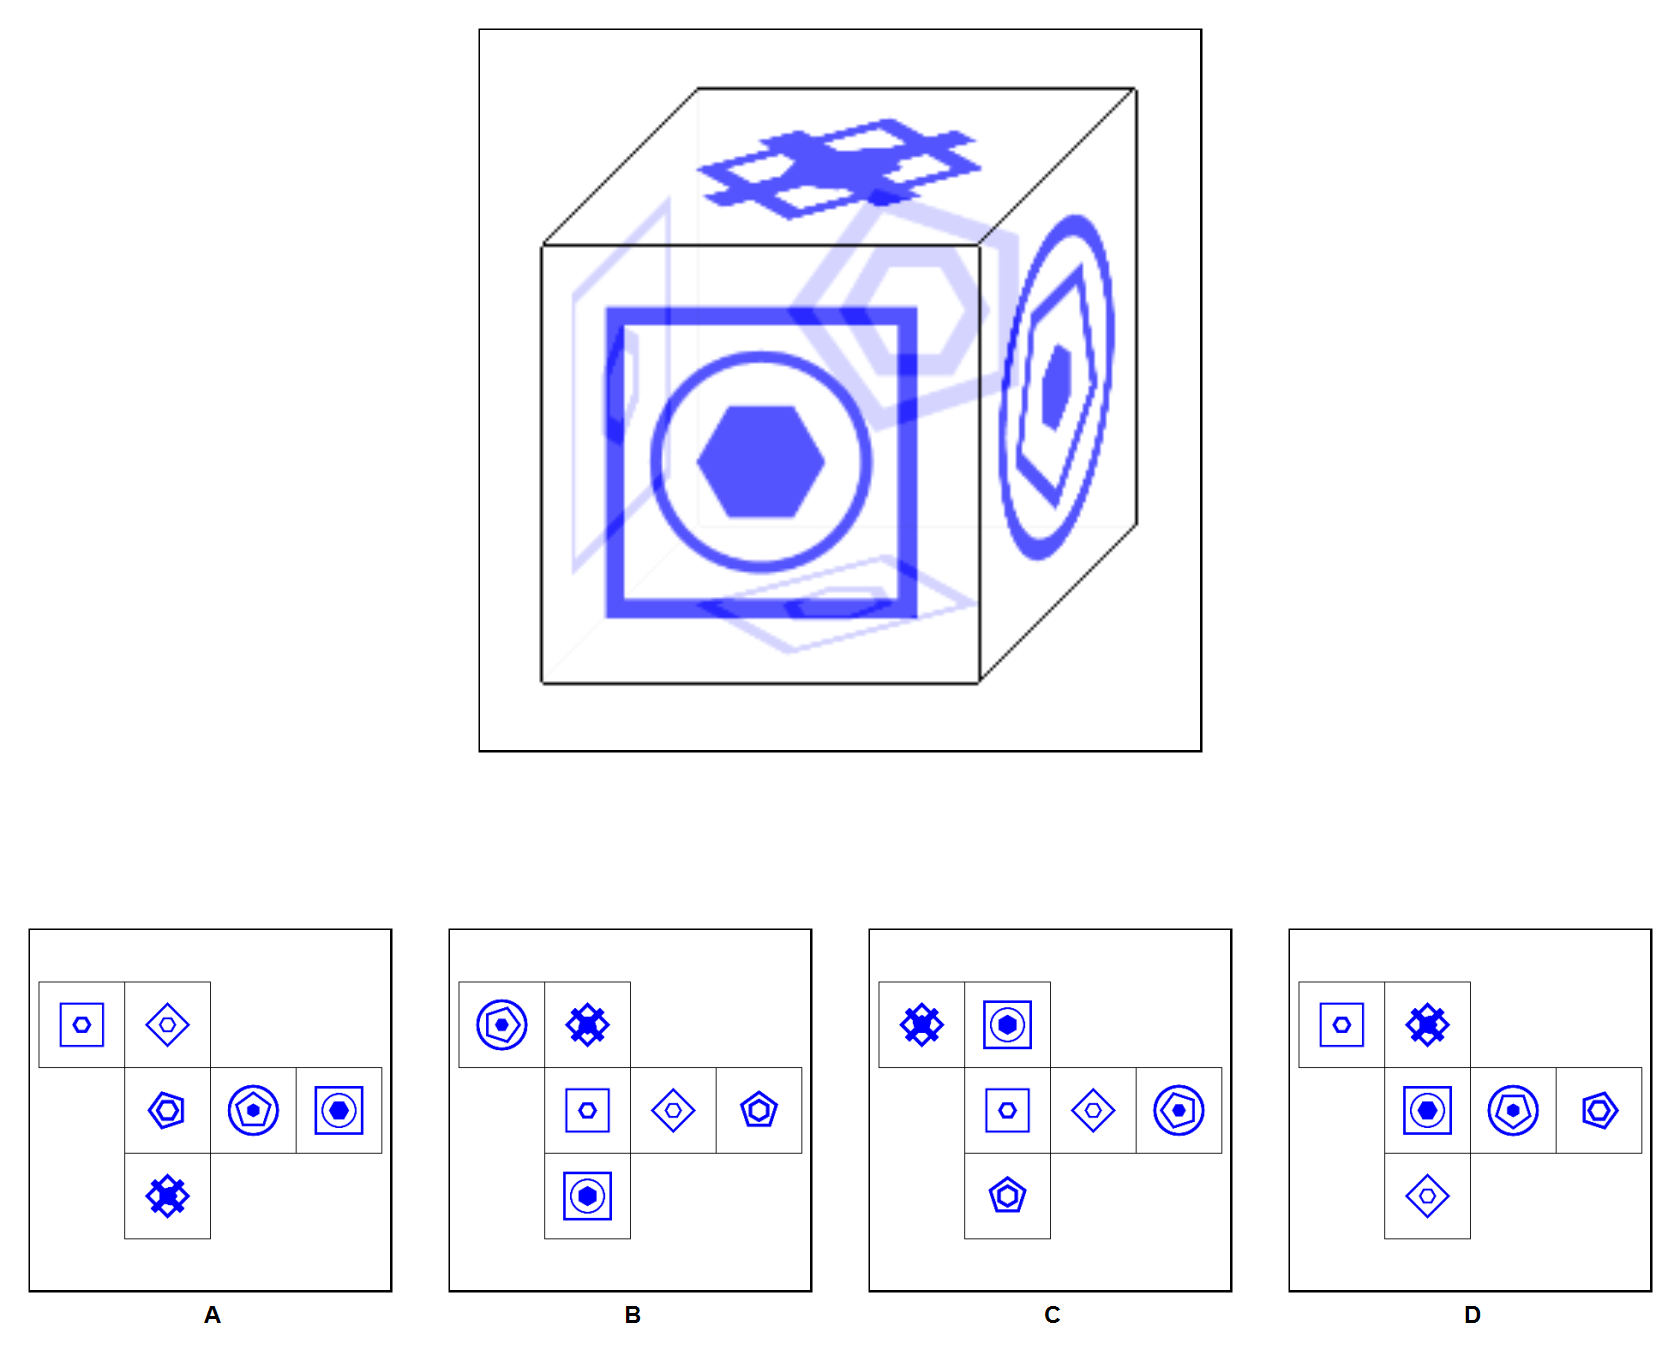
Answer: B